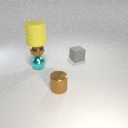
small brown metal sphere below large yellow rubber cylinder